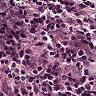
Metastatic tissue present: no